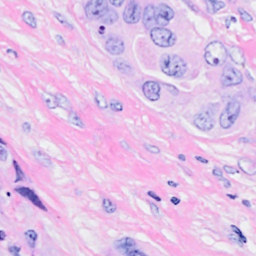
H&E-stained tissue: Breast